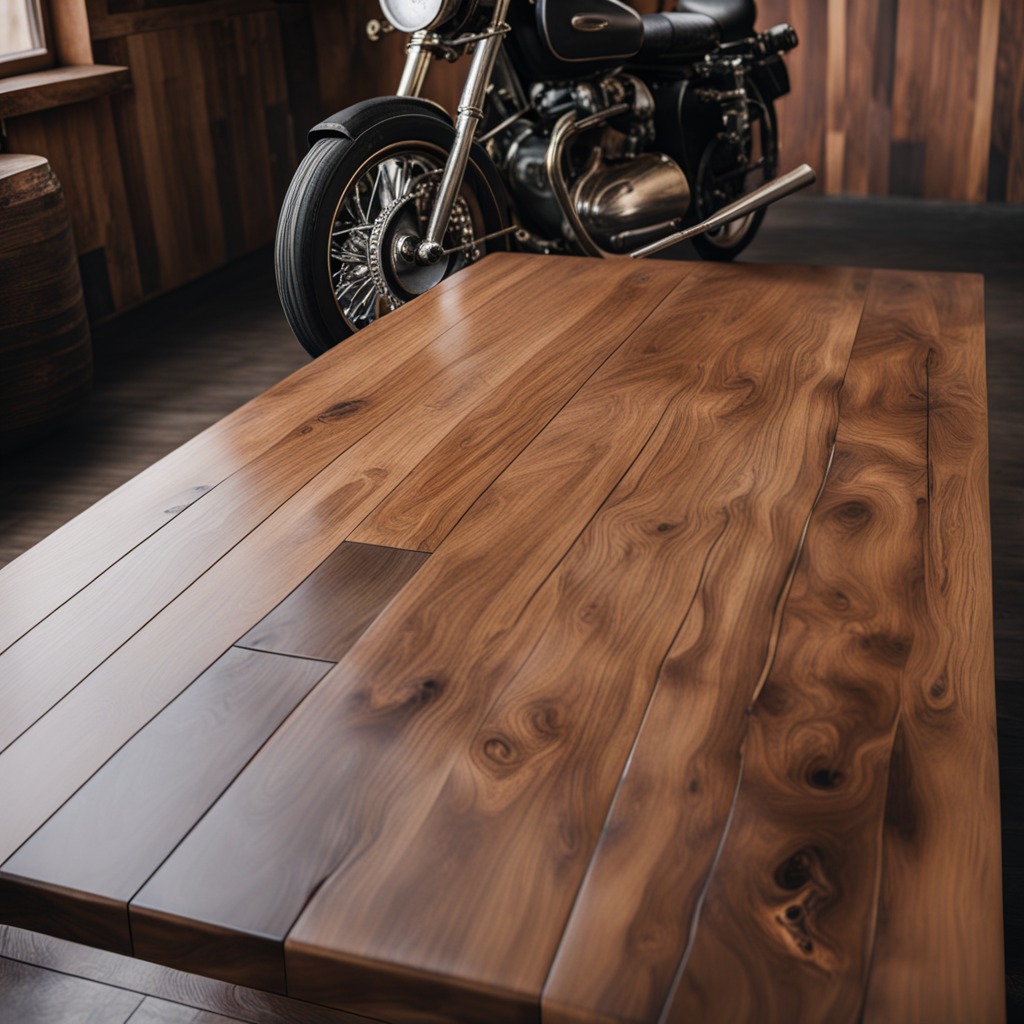
A metal screw is lying on the oil-spilled wooden table in a vintage motorcycle garage.